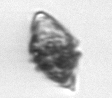
Label: Kryptoperidinium_triquetrum